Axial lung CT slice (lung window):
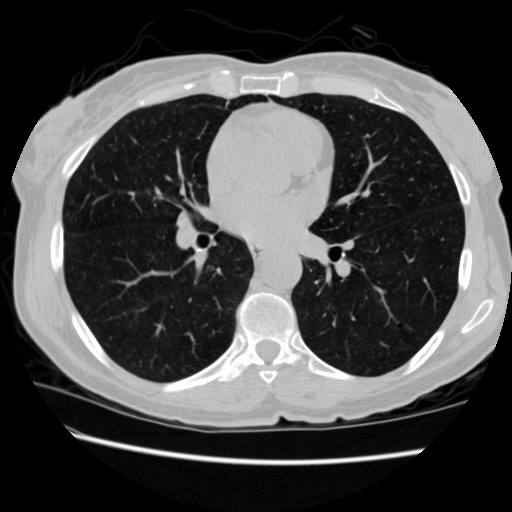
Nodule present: no